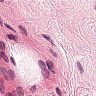
Metastatic tissue present: no